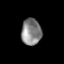
Tissue: lung
Cell type: Epithelial cells
Senescence score: 0.1984
Nuclear area (px): 521
Mean DAPI intensity: 133.639